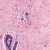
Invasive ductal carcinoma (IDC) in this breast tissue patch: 0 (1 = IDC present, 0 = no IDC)